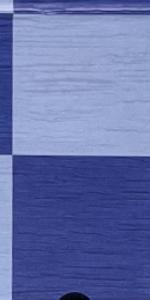
Label: Empty